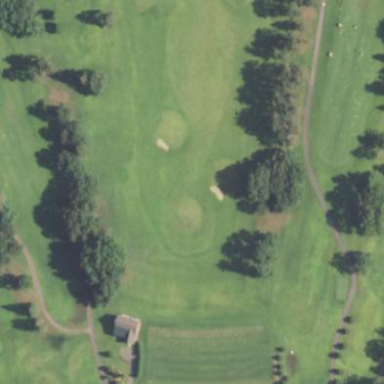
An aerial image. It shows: Grassy area used as driving range for golf.